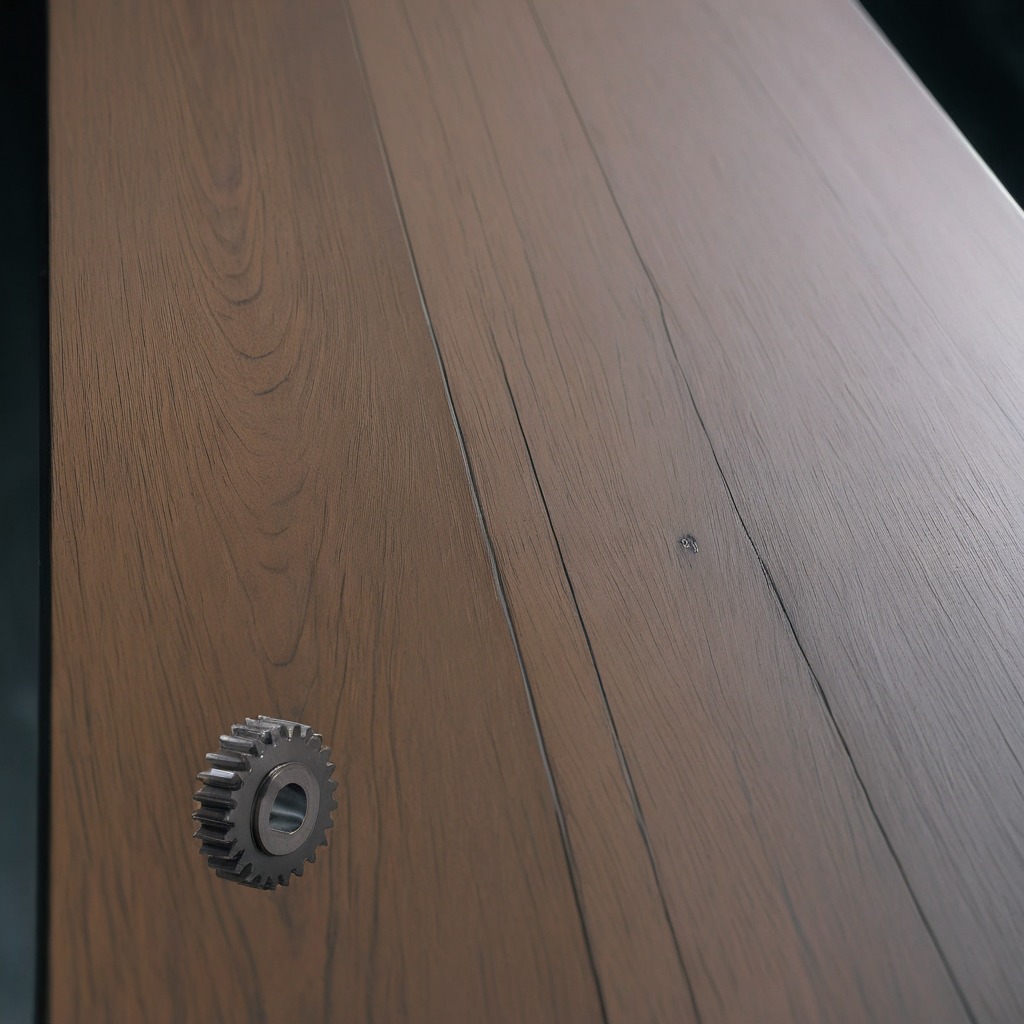
A steel gear with teeth is lying on the old table.